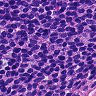
Metastatic tissue present: no